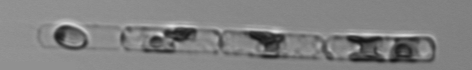
Label: Guinardia_delicatula_TAG_internal_parasite